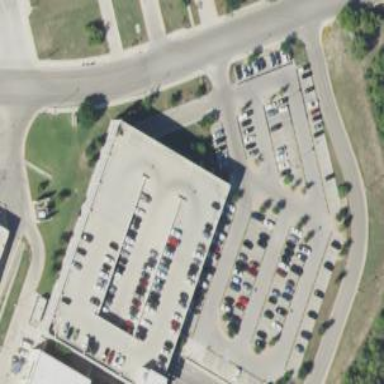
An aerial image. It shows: Multi-storey parking building.